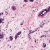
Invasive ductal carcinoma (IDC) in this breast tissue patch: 0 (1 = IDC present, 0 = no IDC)